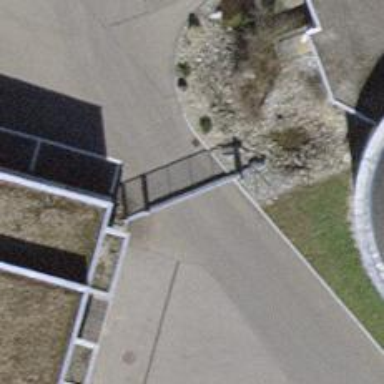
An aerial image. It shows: Gate.